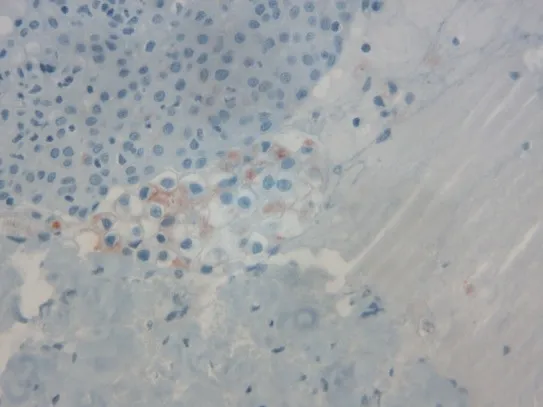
Immunoreactivity of neoplastic cells for CD10 (x250).
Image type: pathology (immunostaining)